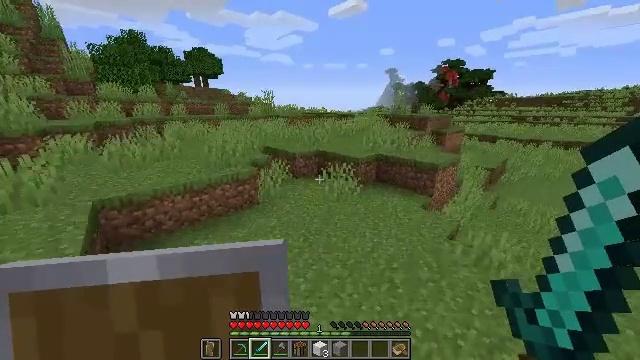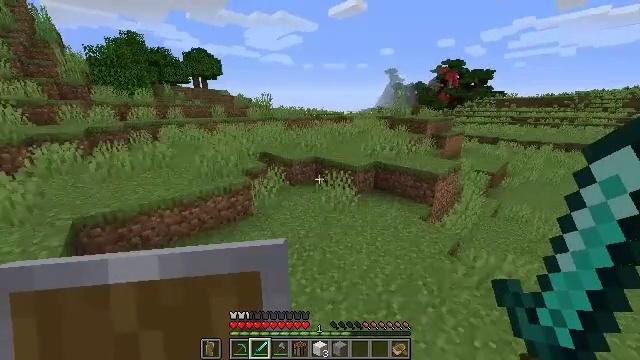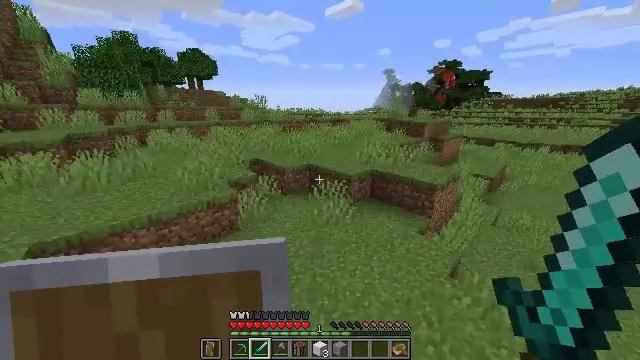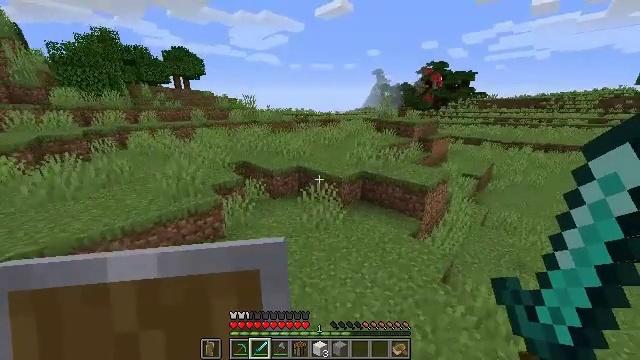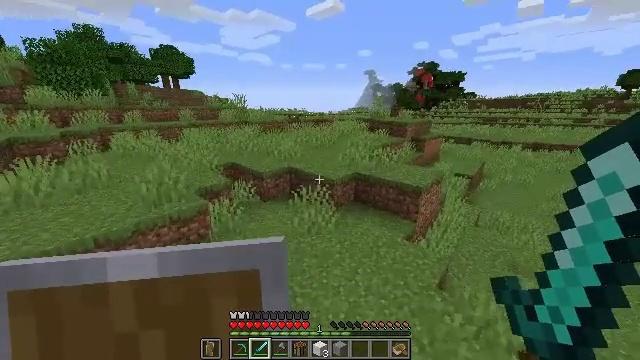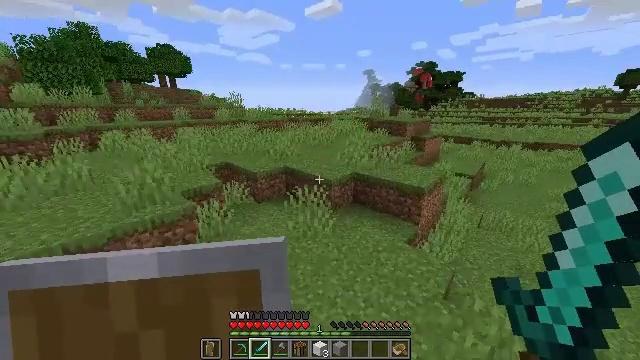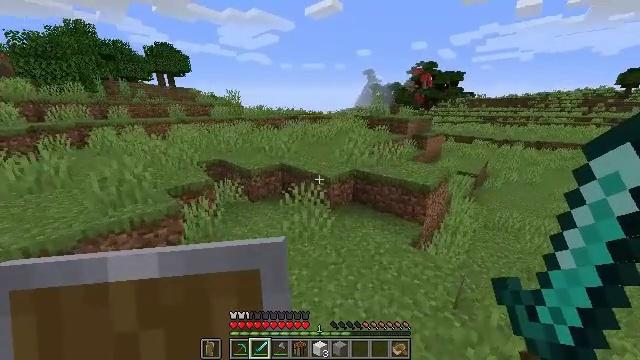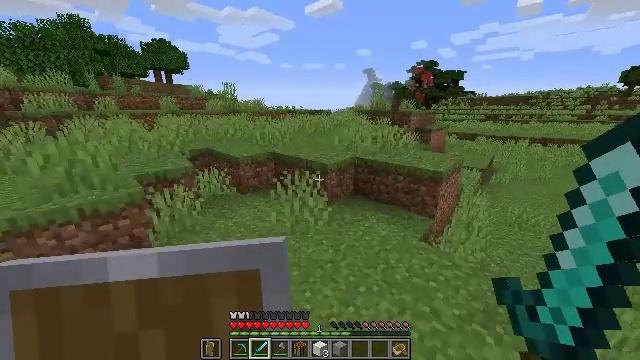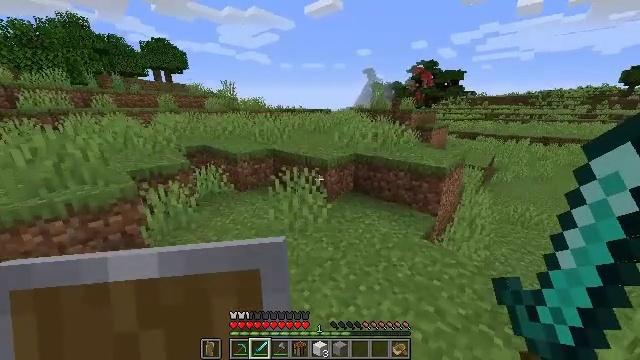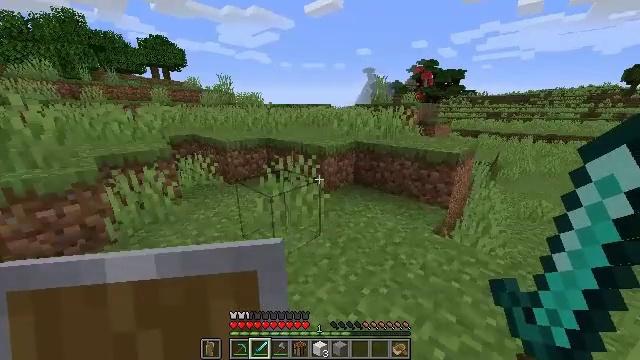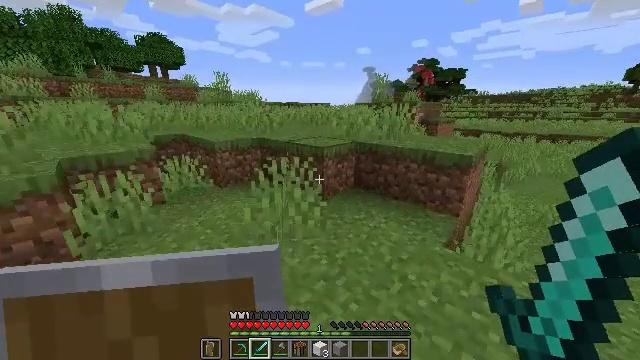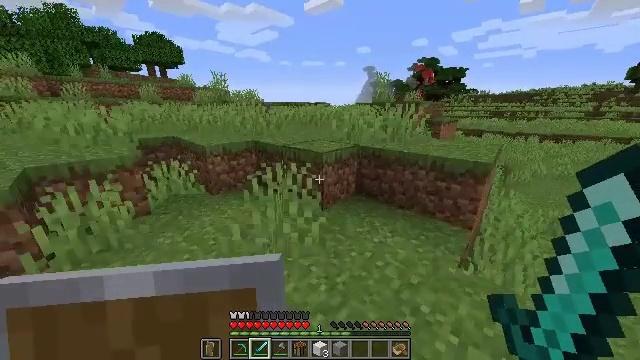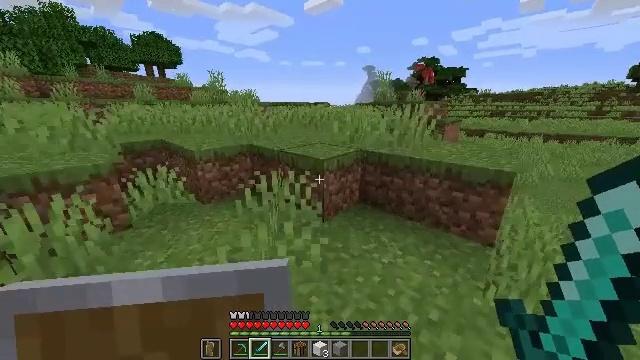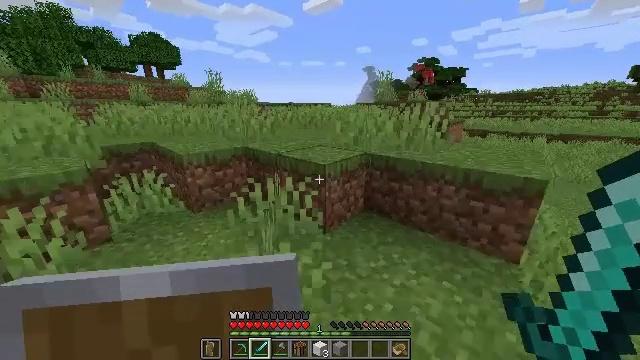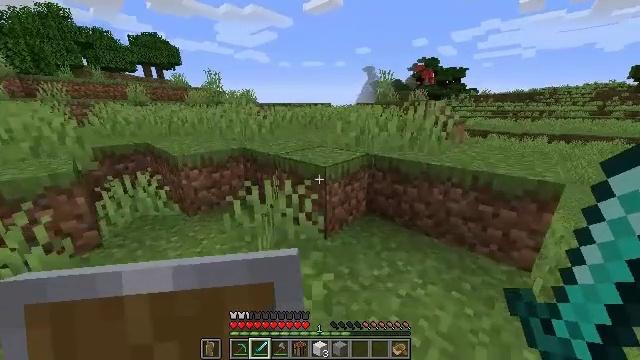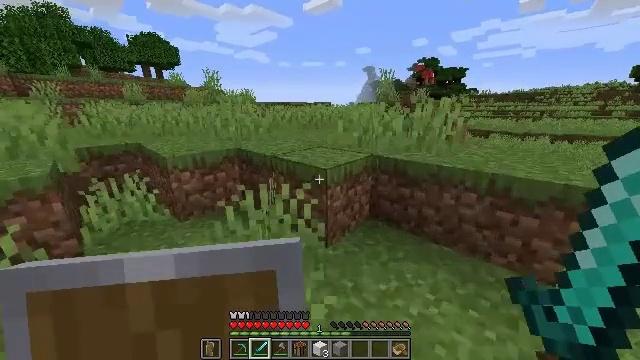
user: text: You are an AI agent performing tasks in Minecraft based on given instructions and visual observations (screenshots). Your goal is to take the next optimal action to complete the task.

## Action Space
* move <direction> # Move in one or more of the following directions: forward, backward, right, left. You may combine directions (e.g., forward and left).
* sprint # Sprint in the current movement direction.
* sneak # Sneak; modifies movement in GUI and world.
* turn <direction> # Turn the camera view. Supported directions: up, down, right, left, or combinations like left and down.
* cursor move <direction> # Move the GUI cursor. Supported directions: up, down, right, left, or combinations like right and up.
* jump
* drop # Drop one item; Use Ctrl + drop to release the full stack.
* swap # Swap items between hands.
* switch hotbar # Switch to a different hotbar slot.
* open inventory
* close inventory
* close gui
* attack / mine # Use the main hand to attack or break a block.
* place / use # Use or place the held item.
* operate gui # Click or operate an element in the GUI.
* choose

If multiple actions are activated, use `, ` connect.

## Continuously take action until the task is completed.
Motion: motion action
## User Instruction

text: Hunt animals.
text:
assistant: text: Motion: move forward, jump
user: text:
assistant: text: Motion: move forward, jump
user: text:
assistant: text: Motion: move forward, turn right, jump
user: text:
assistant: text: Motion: move forward, turn right, jump
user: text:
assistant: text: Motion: move forward, jump
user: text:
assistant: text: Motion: move forward
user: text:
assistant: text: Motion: move forward
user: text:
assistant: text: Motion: move forward
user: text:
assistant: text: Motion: move forward
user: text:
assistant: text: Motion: move forward, sprint
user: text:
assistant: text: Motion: move forward, sprint
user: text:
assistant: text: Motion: move forward, sprint
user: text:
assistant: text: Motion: move forward
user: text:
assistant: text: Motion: move forward
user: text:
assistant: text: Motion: move forward
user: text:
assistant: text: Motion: move forward
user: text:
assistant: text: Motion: move forward
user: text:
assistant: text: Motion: move forward, jump
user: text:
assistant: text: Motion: move forward, jump
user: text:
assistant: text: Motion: move forward, jump
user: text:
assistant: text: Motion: move forward, jump
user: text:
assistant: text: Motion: move forward, jump
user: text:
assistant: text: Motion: move forward, jump
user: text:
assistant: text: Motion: move forward, jump
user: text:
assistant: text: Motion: move forward, jump
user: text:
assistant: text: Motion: move forward, jump
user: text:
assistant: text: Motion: move forward, jump
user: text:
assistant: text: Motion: move forward, jump
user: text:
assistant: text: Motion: move forward, jump
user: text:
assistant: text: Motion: move forward, jump